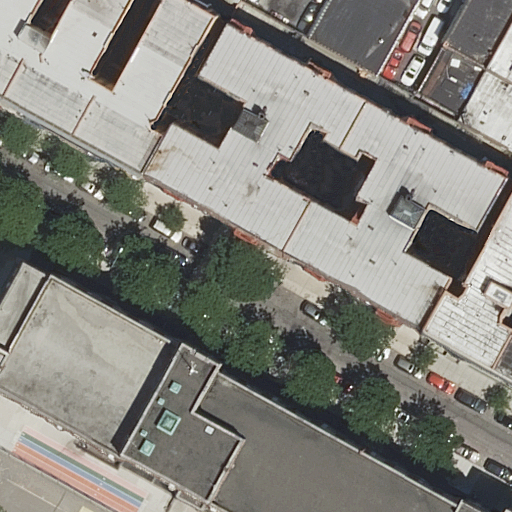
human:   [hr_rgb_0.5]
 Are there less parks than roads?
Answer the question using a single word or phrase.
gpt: no

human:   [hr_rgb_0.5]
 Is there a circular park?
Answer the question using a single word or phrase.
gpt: no

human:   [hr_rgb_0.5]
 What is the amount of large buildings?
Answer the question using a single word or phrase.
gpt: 2

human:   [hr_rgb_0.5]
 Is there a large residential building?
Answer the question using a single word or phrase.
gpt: yes

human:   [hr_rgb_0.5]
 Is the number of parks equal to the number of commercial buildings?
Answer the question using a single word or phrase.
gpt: no

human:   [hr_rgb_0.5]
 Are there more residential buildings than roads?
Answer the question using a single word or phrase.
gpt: yes

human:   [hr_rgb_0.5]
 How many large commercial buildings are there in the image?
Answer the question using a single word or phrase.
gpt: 0

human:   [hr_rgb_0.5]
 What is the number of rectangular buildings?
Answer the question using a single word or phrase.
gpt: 6

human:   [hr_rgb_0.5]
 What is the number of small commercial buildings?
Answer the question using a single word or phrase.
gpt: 0

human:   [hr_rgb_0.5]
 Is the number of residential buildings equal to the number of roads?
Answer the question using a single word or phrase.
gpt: no

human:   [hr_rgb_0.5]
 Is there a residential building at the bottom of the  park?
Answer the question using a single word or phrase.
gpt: yes

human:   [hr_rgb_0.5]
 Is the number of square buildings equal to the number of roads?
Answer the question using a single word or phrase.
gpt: no

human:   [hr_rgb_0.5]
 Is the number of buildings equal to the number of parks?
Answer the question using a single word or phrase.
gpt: no

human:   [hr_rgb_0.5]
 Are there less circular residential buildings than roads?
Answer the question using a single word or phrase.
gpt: yes

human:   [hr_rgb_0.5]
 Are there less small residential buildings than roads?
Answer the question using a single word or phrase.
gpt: no

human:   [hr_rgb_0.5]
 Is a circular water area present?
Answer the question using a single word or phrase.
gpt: no

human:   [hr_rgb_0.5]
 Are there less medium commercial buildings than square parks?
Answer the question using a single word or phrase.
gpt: no

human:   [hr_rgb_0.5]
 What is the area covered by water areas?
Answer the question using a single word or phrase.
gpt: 0m2

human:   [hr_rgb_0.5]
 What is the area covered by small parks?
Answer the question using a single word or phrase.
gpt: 0m2

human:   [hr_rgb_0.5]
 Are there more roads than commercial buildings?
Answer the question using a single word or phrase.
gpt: yes

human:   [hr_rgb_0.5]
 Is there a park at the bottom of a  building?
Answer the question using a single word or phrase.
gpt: yes

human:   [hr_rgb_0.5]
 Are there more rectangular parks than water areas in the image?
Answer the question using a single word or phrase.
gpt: no

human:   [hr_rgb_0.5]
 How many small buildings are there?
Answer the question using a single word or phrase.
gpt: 5

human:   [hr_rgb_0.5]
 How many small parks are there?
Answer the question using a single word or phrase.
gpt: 0

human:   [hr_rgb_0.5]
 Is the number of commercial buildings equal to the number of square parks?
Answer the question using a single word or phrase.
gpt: yes

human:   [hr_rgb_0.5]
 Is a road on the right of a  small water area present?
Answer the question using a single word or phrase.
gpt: no

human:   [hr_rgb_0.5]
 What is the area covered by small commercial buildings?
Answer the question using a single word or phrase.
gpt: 0m2

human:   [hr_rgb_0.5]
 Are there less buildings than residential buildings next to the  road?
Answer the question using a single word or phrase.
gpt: no

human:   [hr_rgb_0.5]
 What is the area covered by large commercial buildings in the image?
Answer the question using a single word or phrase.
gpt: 0m2

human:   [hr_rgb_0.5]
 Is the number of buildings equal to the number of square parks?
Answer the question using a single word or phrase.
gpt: no

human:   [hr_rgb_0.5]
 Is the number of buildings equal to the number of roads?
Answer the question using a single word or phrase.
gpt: no

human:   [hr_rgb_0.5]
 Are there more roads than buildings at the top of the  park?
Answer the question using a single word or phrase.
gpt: no

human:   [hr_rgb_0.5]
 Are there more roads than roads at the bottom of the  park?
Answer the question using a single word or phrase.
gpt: yes

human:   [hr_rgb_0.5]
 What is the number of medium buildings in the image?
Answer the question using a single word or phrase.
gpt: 4

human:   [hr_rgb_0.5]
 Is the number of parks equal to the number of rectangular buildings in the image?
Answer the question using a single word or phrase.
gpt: no

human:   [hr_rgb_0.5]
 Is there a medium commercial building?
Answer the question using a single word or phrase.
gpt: no